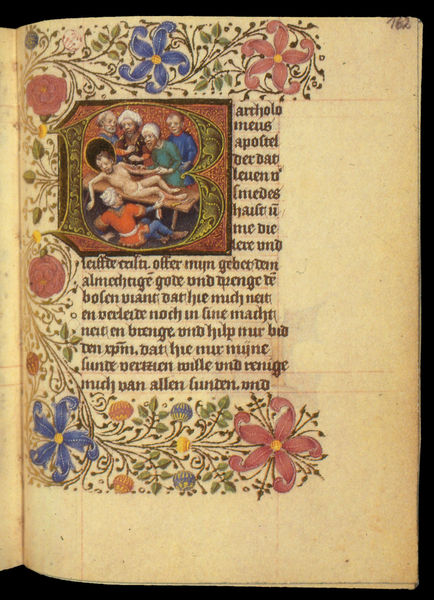
Titel: Lochner-Gebetsbuch
Künstler: Stefan Lochner
Institution: Darmstadt, Universitäts- und Landesbibliothek
Schlagwörter: tod, initiale, pergament, heiliger, handschrift, wunder, auferweckung, majuskel, frauen kind